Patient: sex M, age 46
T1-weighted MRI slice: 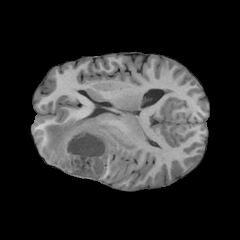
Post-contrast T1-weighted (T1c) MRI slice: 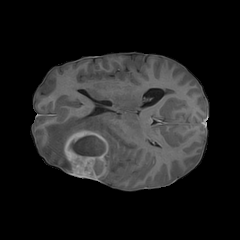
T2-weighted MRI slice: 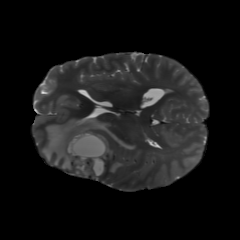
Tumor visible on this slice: yes
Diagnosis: Glioblastoma, IDH-wildtype
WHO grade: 4